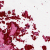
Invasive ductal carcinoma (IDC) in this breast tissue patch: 0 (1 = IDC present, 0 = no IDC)